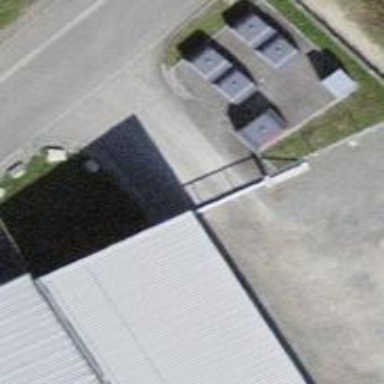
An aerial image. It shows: Gate with chain link fence.